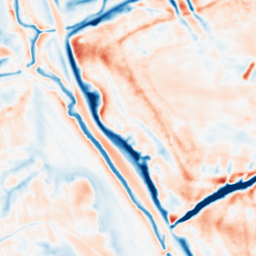
Category: multiscale
Decomposition family: dog_multiscale
Decomposition parameters: sigma_ratio: 1.6
n_scales: 4
base_sigma: 1
Upsampling method: sinc_blackman
Upsampling parameters: scale: 2
kernel_size: 16
Upsampling scale: 2